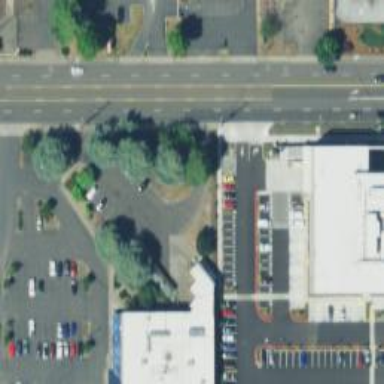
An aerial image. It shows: Parking space.